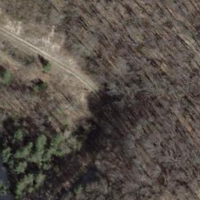
EUNIS habitat code: 41
Species observed at this site:
Nemobius sylvestris